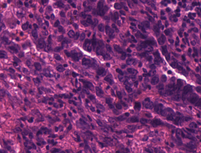
Tumor epithelial tissue: yes
Tumor-associated stroma tissue: no
Normal tissue: no